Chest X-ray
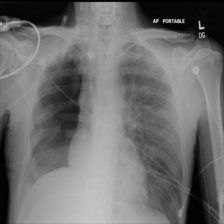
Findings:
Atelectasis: negative
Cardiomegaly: negative
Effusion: negative
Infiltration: negative
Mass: negative
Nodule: negative
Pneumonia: negative
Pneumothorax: negative
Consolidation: negative
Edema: negative
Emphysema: negative
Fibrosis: negative
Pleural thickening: negative
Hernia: negative